Question: I have made a class 'RefreshablePanel' that extends 'JPanel'
'''
public class RefreshablePanel extends JPanel {
static String description="";
static int x=10;
static int y=11;
protected void paintComponent(Graphics g){
super.paintComponent(g);
for (String line : description.split("
"))
g.drawString(line, x, y += g.getFontMetrics().getHeight());
}
void updateDescription(String dataToAppend){
description = description.concat("
").concat(dataToAppend);
System.out.println("The description is "+description);
}
}
'''
and then I am adding it into my like this
'''
JScrollPane scrollPane_2 = new JScrollPane();
scrollPane_2.setBounds(32, 603, 889, 90);
frmToolToMigrate.getContentPane().add(scrollPane_2);
descriptionPanel = new RefreshablePanel();
scrollPane_2.setViewportView(descriptionPanel);
descriptionPanel.setBackground(Color.WHITE);
descriptionPanel.setLayout(null);
'''
I have added the scrollbar in the class where I am making an instance of RefreshablePanel but scrollbar is not appearing.
I have tried adding
'''
@Override
public Dimension getPreferredSize() {
return new Dimension(400, 1010);
}
'''
to refreshable Panel but then the string is disappearing like this

and nothing is appearing when I scroll down
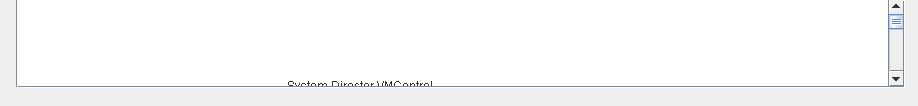
Answer: 1. You're using null layouts, so nothing is going to work the way it should. Swing is designed at the core to utilise layout managers.
2. You're RefreshablePanel has no discernible size, meaning that when you add to the scroll pane, the scroll pane is likely to simply think it's size should 0x0. RefreshablePanel needs to provide some kind of size hint back to the scrollpane, preferably via the getPreferredSize method
3. You could use a JLabel (with text wrapped in html) or a non-editable JTextArea to achieve the same results
Take a quick check of your code. You are declaring the 'x' and 'y' values as 'static' and you are incrementing the 'y' value in your 'paintComponent' method
'''
static int x=10;
static int y=11;
protected void paintComponent(Graphics g){
super.paintComponent(g);
for (String line : description.split("
"))
g.drawString(line, x, y += g.getFontMetrics().getHeight());
}
'''
This means two things.
1. If you have more than one instance of your RefreshablePanel they will ALL share the same x/y values AND update them
2. y is constantly being update to a new position, so if the panel is painted twice, on the second paint, the y position will start from the position it was last at when the first call exited.
Remember, you don't control the paint process. A paint cycle may be executed at any time that the system decides it needs to...
Make the 'x'/'y' values local variables to the 'paintComponent' method...
The scroll pane will try and match the preferred size of the component if the available space allows for it. This may mean that the scroll bars may not appear until you resize the window...but you're using a 'null' layout so that won't work for you...
To affect the size of the scroll pane, you can use the 'Scrollable' interface instead...

'''
import java.awt.BorderLayout;
import java.awt.Dimension;
import java.awt.EventQueue;
import java.awt.Graphics;
import java.awt.Rectangle;
import javax.swing.JFrame;
import javax.swing.JPanel;
import javax.swing.JScrollPane;
import javax.swing.Scrollable;
import javax.swing.UIManager;
import javax.swing.UnsupportedLookAndFeelException;
public class Scrollable01 {
public static void main(String[] args) {
new Scrollable01();
}
public Scrollable01() {
EventQueue.invokeLater(new Runnable() {
@Override
public void run() {
try {
UIManager.setLookAndFeel(UIManager.getSystemLookAndFeelClassName());
} catch (ClassNotFoundException | InstantiationException | IllegalAccessException | UnsupportedLookAndFeelException ex) {
}
RefreshablePanel pane = new RefreshablePanel();
pane.updateDescription("1. You're using null layouts, so nothing is going to work the way it should. Swing is designed at the core to utilise layout managers.");
pane.updateDescription("2. You're RefreshablePanel has no discernible size, meaning that when you add to the scroll pane, the scroll pane is likely to simply think it's size should 0x0. RefreshablePanel needs to provide some kind of size hint back to the scrollpane, preferably via the getPreferredSize method");
pane.updateDescription("3. You could use a JLabel (with text wrapped in html) or a non-editable JTextArea to achieve the same results");
JFrame frame = new JFrame("Testing");
frame.setDefaultCloseOperation(JFrame.EXIT_ON_CLOSE);
frame.setLayout(new BorderLayout());
frame.add(new JScrollPane(pane));
frame.pack();
frame.setLocationRelativeTo(null);
frame.setVisible(true);
}
});
}
public class RefreshablePanel extends JPanel implements Scrollable {
public String description = "";
@Override
public Dimension getPreferredSize() {
return new Dimension(400, 1010);
}
@Override
protected void paintComponent(Graphics g) {
int x = 10;
int y = 11;
super.paintComponent(g);
for (String line : description.split("
")) {
g.drawString(line, x, y += g.getFontMetrics().getHeight());
}
}
void updateDescription(String dataToAppend) {
description = description.concat("
").concat(dataToAppend);
System.out.println("The description is " + description);
repaint();
}
@Override
public Dimension getPreferredScrollableViewportSize() {
return new Dimension(400, 400);
}
@Override
public int getScrollableUnitIncrement(Rectangle visibleRect, int orientation, int direction) {
return 64;
}
@Override
public int getScrollableBlockIncrement(Rectangle visibleRect, int orientation, int direction) {
return 64;
}
@Override
public boolean getScrollableTracksViewportWidth() {
return false;
}
@Override
public boolean getScrollableTracksViewportHeight() {
return false;
}
}
}
'''